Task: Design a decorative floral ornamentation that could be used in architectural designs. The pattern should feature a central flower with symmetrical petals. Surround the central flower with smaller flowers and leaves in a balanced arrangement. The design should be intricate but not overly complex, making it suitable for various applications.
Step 1211:
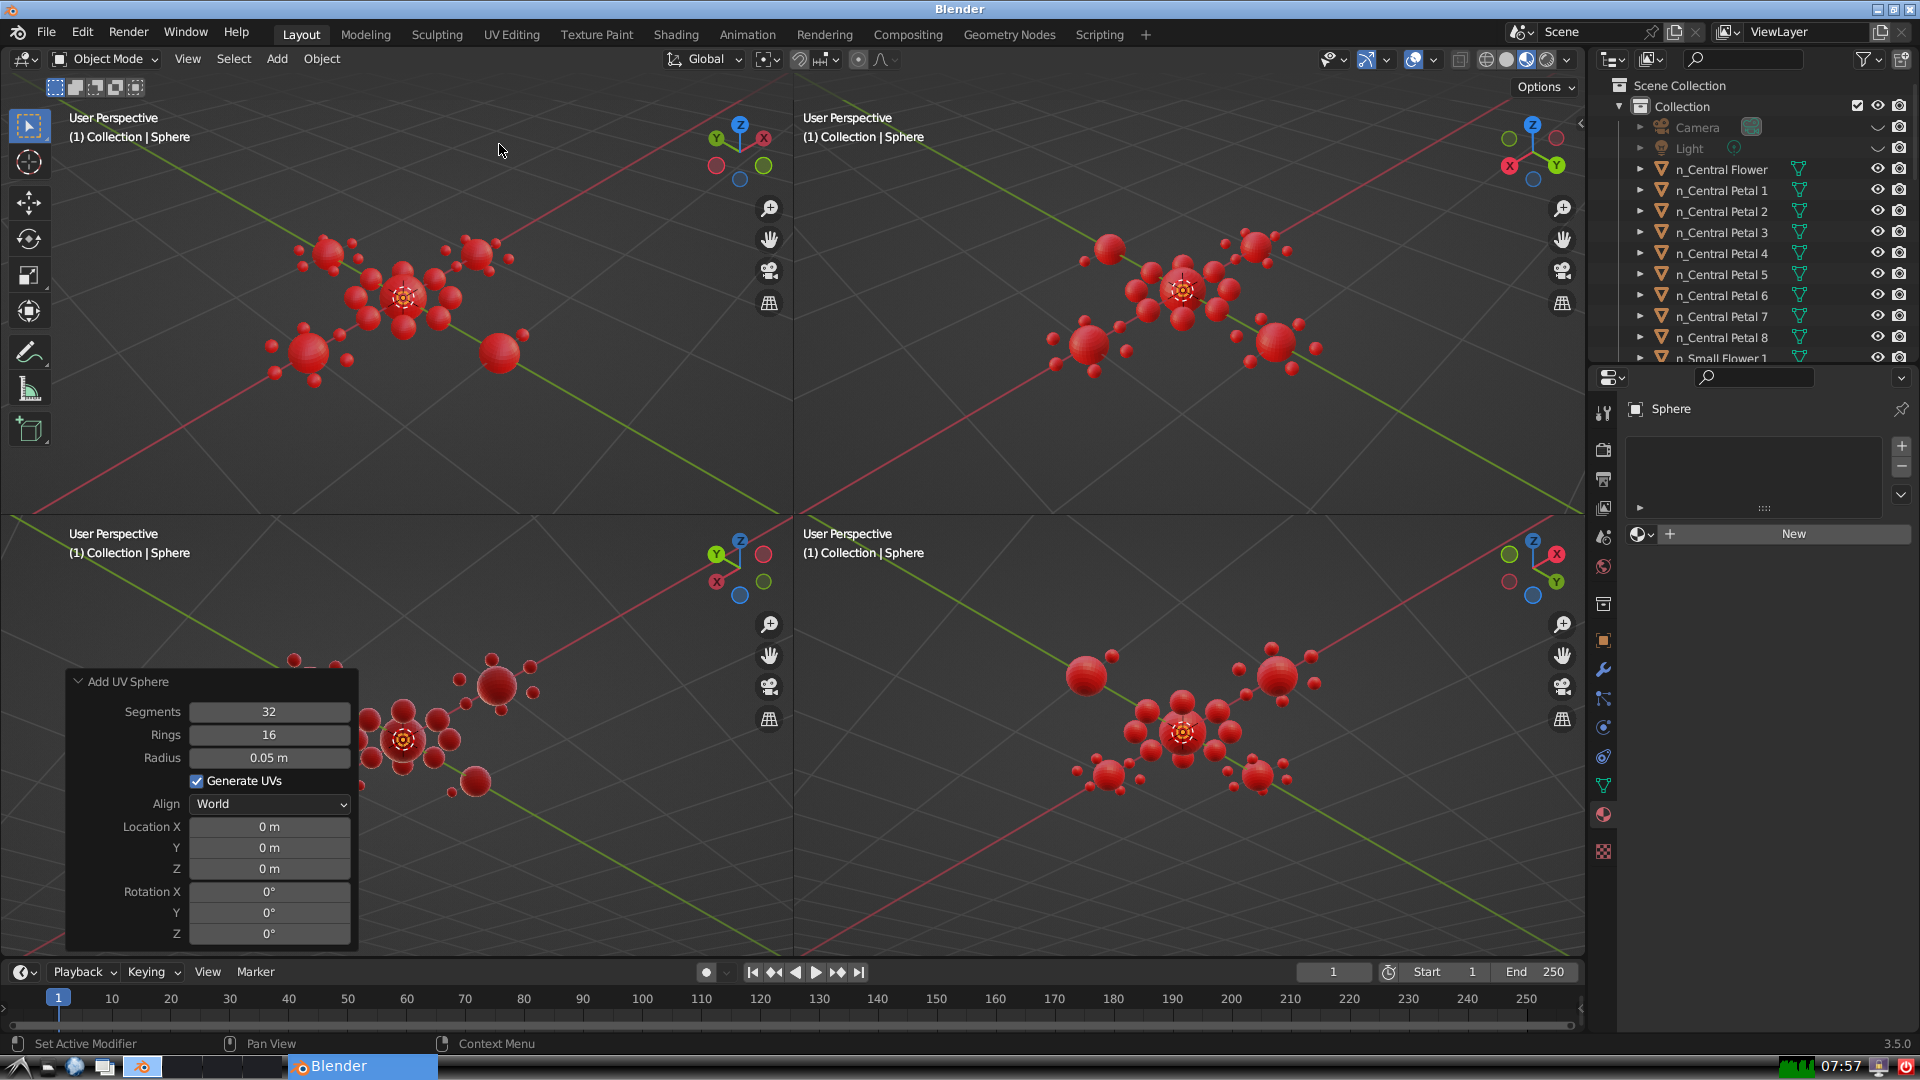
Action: {"mouse_move": [270, 758]}